Question: Does anyone know how I can create a floating window? (Image below shows what I mean) - <URL>
I've read on various websites that in order to do so an app must be running as a service which should in turn be running as an activity using 'TYPE_SYSTEM_ALERT'.
If the above is or isn't true ... I still don't know how to implement the code. Can someone write some code showing how a simple app (click button and do something) can be made into a floating window, Thank You :)
This may also help - <URL>

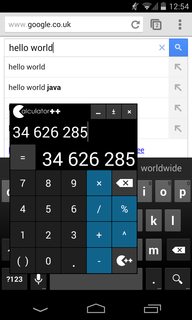
Answer: <URL>
<URL>